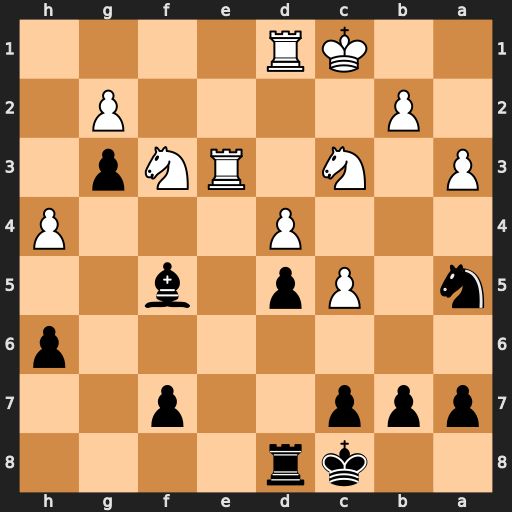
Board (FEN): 2kr4/ppp2p2/7p/n1Pp1b2/3P3P/P1N1RNp1/1P4P1/2KR4
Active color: b
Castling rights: -
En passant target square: -
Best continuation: Nb3#